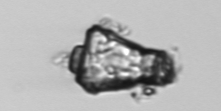
Label: Delphineis